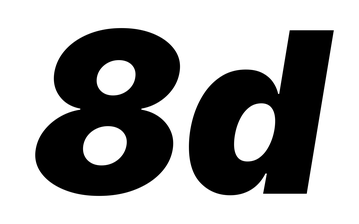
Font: Inter-Italic_Black_Italic